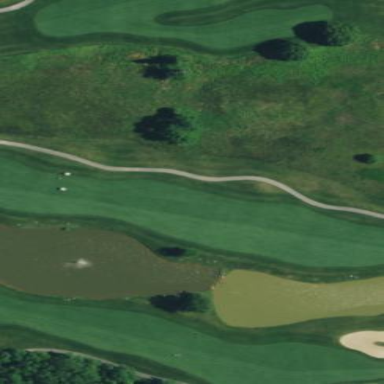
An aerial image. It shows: Grassy area designated as golf fairway.